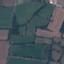
Land use / land cover: Pasture